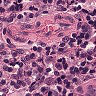
Metastatic tissue present: yes